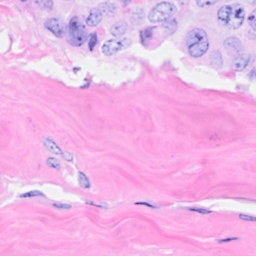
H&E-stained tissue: Breast